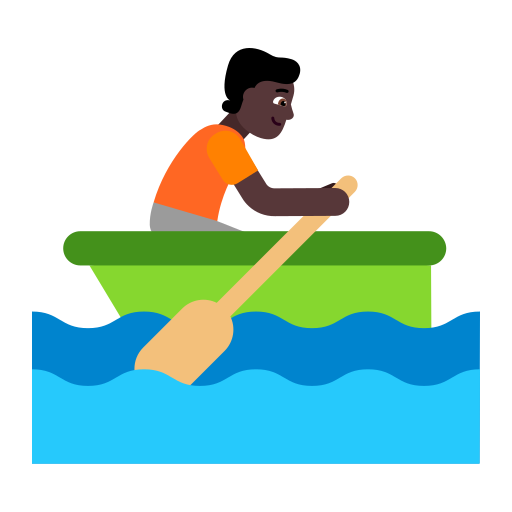
person rowing boat flat dark